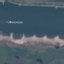
Label: River